RGB frame:
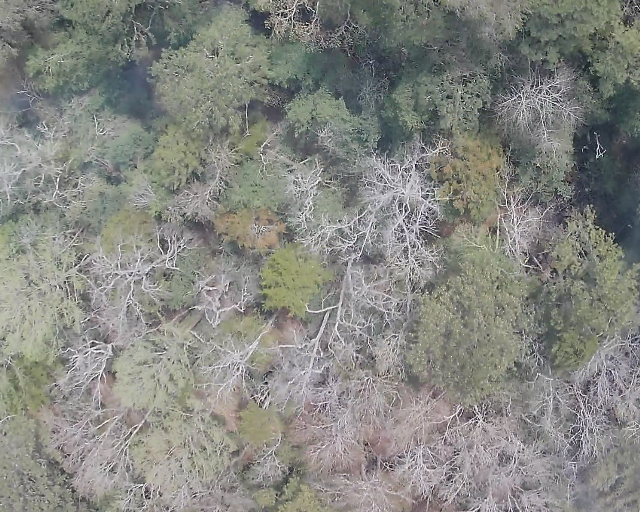
Thermal frame:
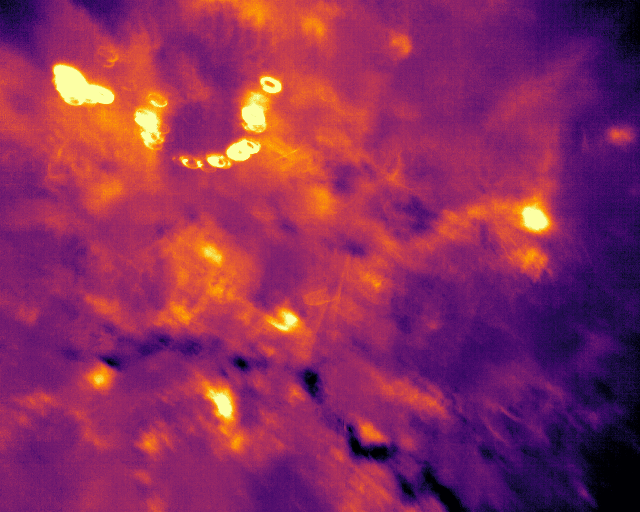
Captured: 2026-02-26 03:40:53
Pixels at or above 80 °C: 0 (fraction of frame: 0)